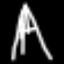
Label: The Eiffel Tower